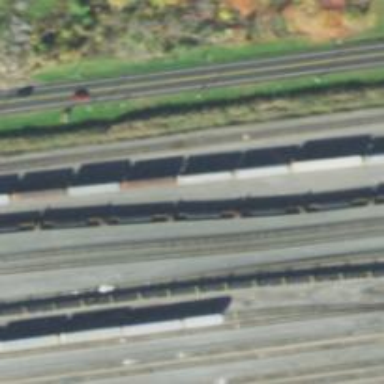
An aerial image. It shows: Railway yard.